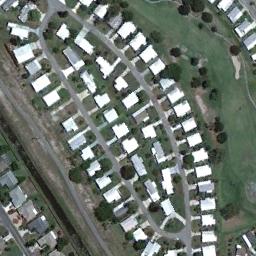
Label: mobile_home_park